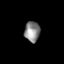
Tissue: prostate
Cell type: Myeloid cells
Senescence score: 0.6917
Nuclear area (px): 311
Mean DAPI intensity: 135.704